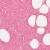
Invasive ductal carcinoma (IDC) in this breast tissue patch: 0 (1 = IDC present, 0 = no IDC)